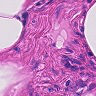
Metastatic tissue present: no